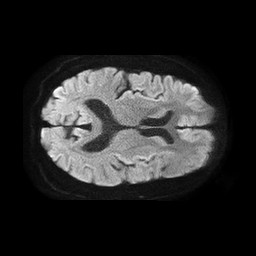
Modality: TRACE
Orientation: axial
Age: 58
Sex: male
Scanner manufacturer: philips
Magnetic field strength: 1.5 T
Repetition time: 4.6 s
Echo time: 0.08941 s